Question: I am working on a web application that allows me to insert some custom css for the front page.
I want to have a full screen background image at the start page. I understand that I can use which is supported in all latest version of browsers.
'''
body {
background-image:url(/File/Publisher/Start/startpage_background.jpg);
background-repeat:no-repeat;
background-size:cover;
}
'''
This works for latest version of Firefox and Chrome. However, it is not working in IE11. The background image does not shrink to cover the entire screen. It displays at its original size and is partially cropped off.
Using F12 to debug, I discover that if I disable either margin-top or margin-bottom (see screenshot), background-size property will work.

I do not want to modify the margin property introduced by the original CSS of the web application. Any way to resolve this problem?
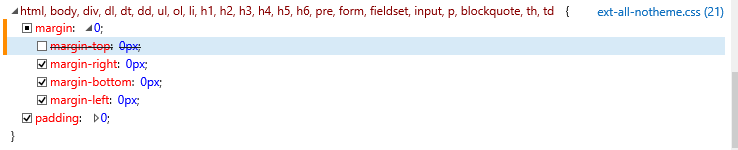
Answer: I came across this as well and found that giving 'body' any height makes the cover property have effect as long as it's not set as a percentage. For good order, 'min-height: 100vh' should do :
<URL>
Pretty odd since there's no issue on any other browser but that's IE for ya. Of course it's only present if the content doesn't exceed the window size (edit - it should also not have positioning that takes it out of the document flow).
Not the quickest answer by the way but it's the only topic I came across on this subject (that wasn't about legacy browser support)...